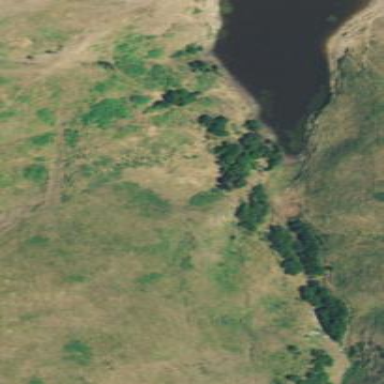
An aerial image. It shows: Reservoir.